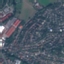
Land use / land cover class: Residential